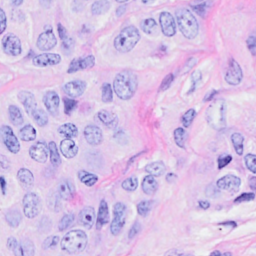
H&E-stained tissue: Breast